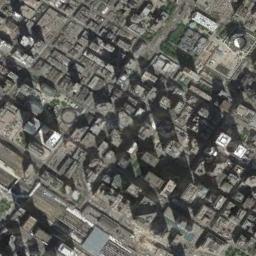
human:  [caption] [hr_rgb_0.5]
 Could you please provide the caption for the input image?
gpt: The tall buildings in the picture are all red .

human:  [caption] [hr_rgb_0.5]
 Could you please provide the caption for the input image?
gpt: The commercial area is consist of many buildings .

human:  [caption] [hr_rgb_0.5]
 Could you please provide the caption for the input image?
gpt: There are many densely arranged buildings and several roads and many trees in a business district .

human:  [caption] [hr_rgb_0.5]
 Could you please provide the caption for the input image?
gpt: A dense commercial area has lots of buildings of different heights .

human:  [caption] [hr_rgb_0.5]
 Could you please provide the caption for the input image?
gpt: There are dozens of buildings arranged neatly on a commercial area .